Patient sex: M
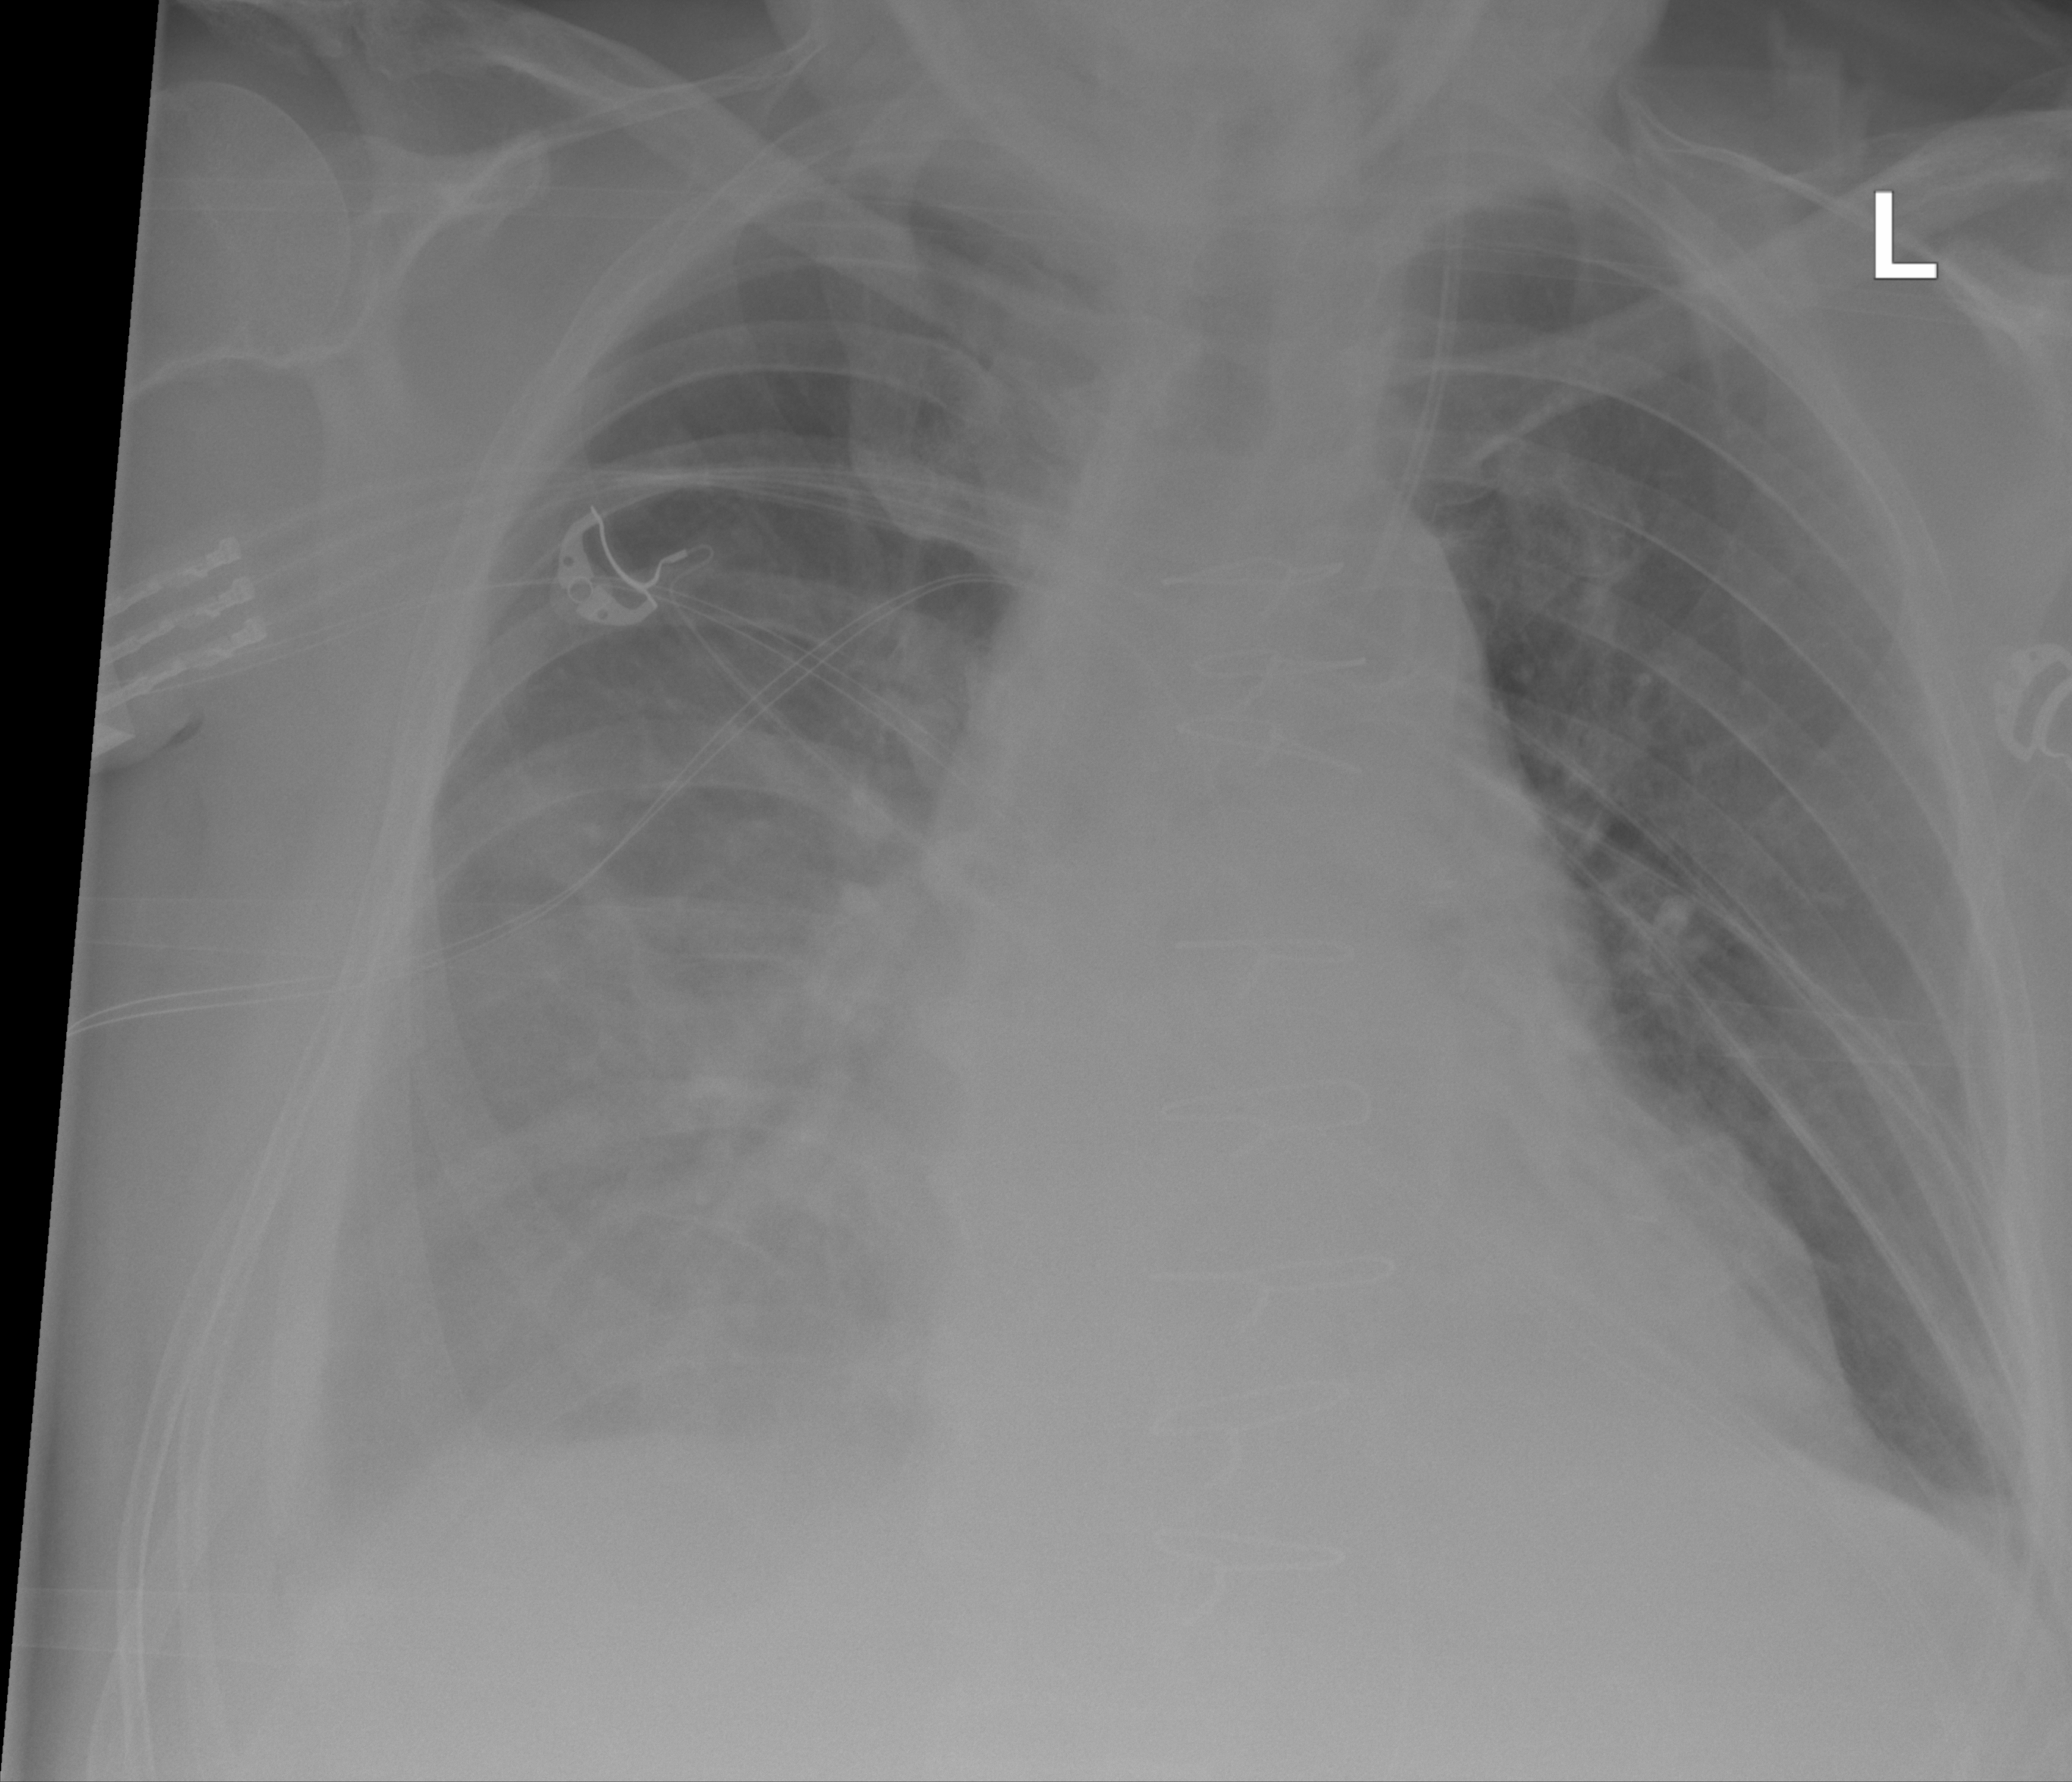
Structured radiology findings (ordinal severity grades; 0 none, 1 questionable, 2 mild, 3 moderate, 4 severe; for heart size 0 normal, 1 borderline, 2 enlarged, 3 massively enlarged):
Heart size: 1
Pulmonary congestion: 0
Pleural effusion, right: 2
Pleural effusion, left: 0
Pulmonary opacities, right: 0
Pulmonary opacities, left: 0
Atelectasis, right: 2
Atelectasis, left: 0